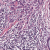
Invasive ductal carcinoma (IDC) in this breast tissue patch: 1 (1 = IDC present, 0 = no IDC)